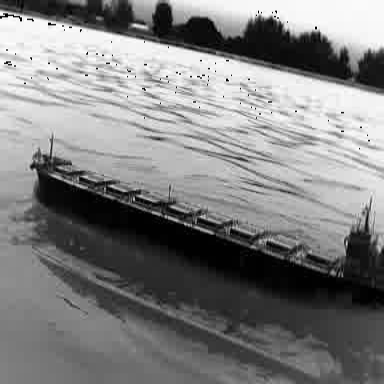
There is a liner in the infrared image.